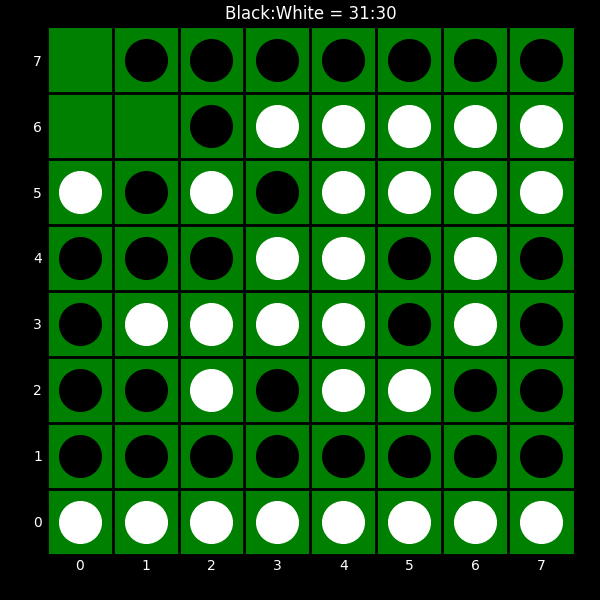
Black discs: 31
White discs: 30